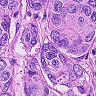
Metastatic tissue present: yes